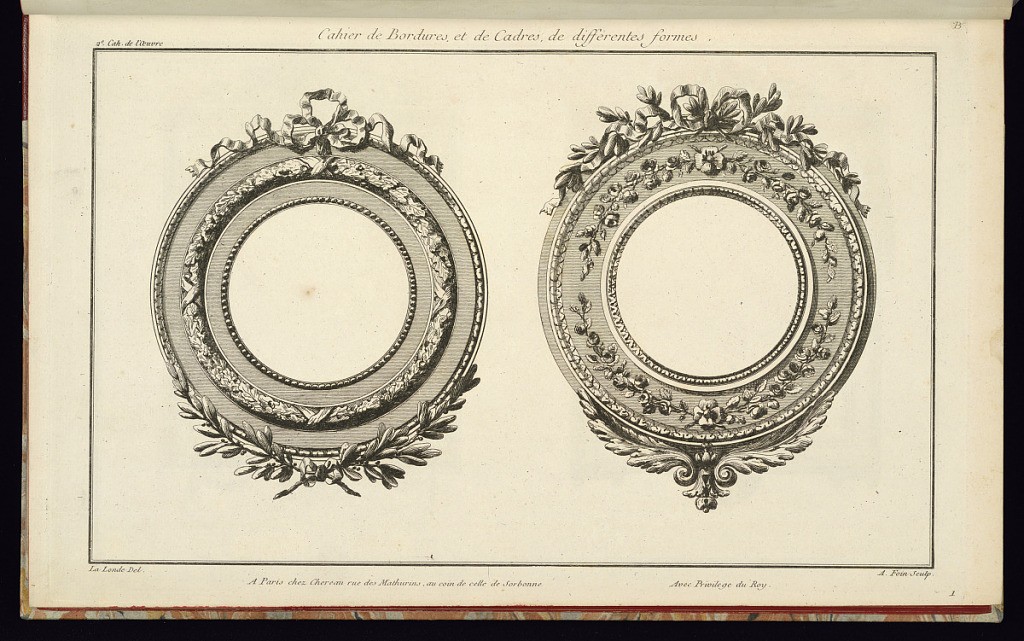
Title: Two Frame Designs
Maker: Richard de Lalonde, French, active 1780–96
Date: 1785-1788
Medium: Etching on off-white laid paper
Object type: Print
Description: Two circular frame (tondo) designs arranged horizontally on the page. The frame on the left has three bands of ornamentation, alternating with two simple, striated bands: at the back edge, egg and dart carving; in the center, oak leaf and acorn; and a bead course at the sight edge. The frame has a ribbon on top, and two ribbon-bound branches of leaves as the bottom. The frame at the right has leaf and dart molding at the back edge, a plane decorated with carved roses on branches, and lamb's tongue molding at the sight edge. The frame has an elaborate ribbon at the top, and scrolling acanthus leaves at the bottom. The plate is signed and numbered.